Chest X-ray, AP view. Patient: 29 years old, sex M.
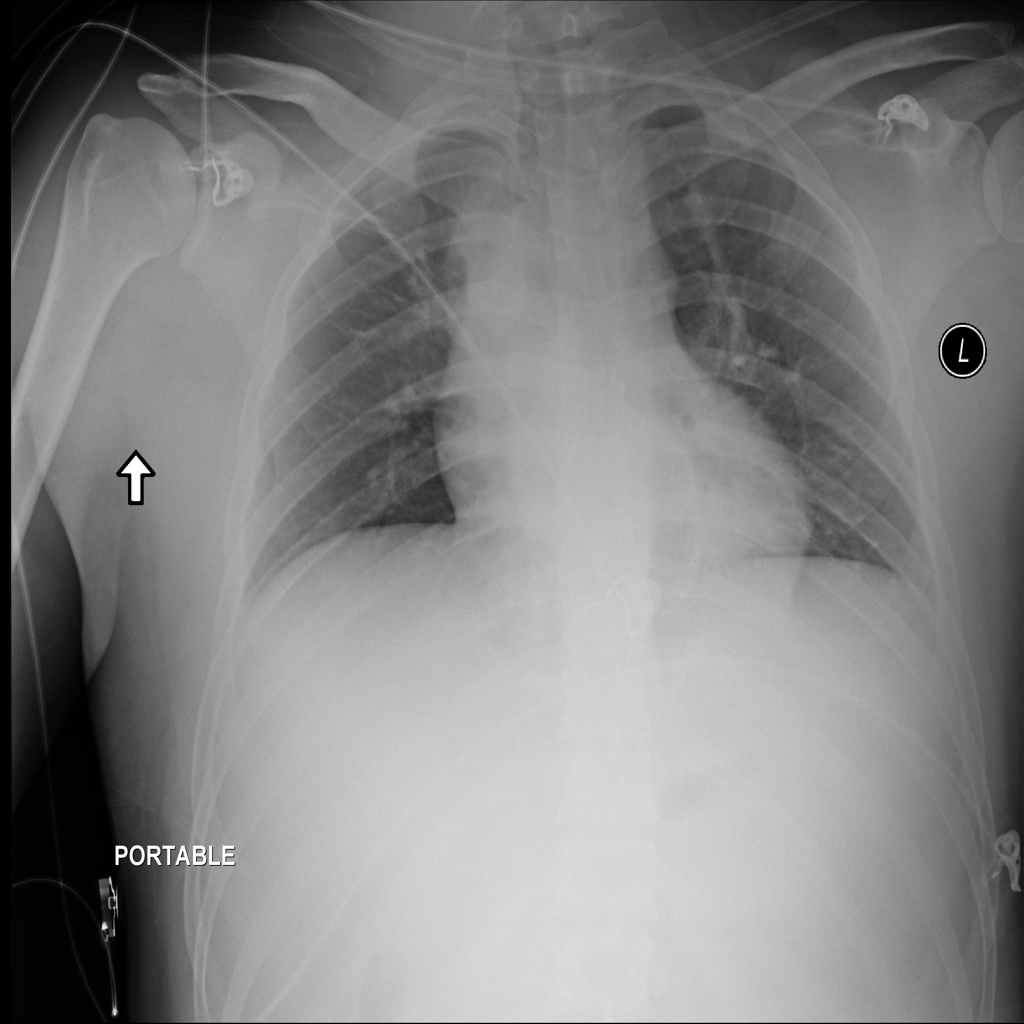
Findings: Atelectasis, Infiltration